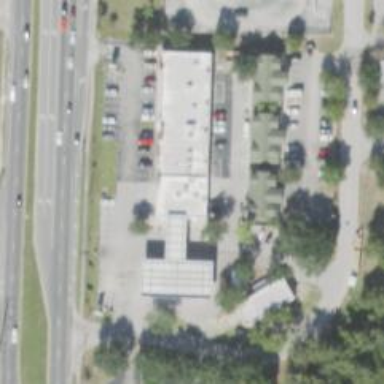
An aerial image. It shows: Convenience shop.